Question: I have a footer with nav tabs. I am trying to center the tabs that are inside of a wrapper that is 960px with a padding of 20 left and right. The tabs are inside of a wrapper and they are floated left. The only way I can seem to center them is put a width on the nav wrapper, however it's not purely centered.
this is what it's supposed to look like:

Here is the html:
'''
<div class="wrapper">
<div class="footer_nav clear">
<a href="">
<div class="nav_tab">
Home
</div>
</a>
<div class="nav_tab">&#124;</div>
<a href="">
<div class="nav_tab">
About Us
</div>
</a>
<div class="nav_tab">&#124;</div>
<a href="">
<div class="nav_tab">
Portfolio
</div>
</a>
<div class="nav_tab">&#124;</div>
<a href="">
<div class="nav_tab">
Contact Us
</div>
</a>
</div>
<div class="copyright">
Copyright 2013 Lanai Construction. License #579449
</div>
<div class="social_wrapper_footer">
<div class="fb">
</div>
<div class="t">
</div>
</div>
</div>
'''
and the css:
'''
.footer_nav {
margin:0px auto 0px auto;
margin-top:40px;
margin-bottom:5px;
vertical-align:center;
}
.nav_tab {
font-family:'Edmon';
font-size:14px;
font-weight:bold;
float:left;
color:#fff;
text-align:center;
margin-right:10px;
}
'''
this is all inside of a wrapper that 960 plus 20px left and right
thanks in advance
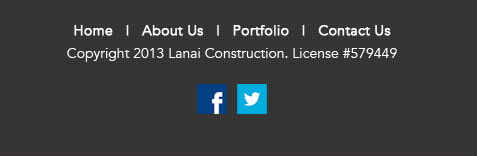
Answer: For the '.nav_tab', try 'display: inline-block' instead of 'float:left'.